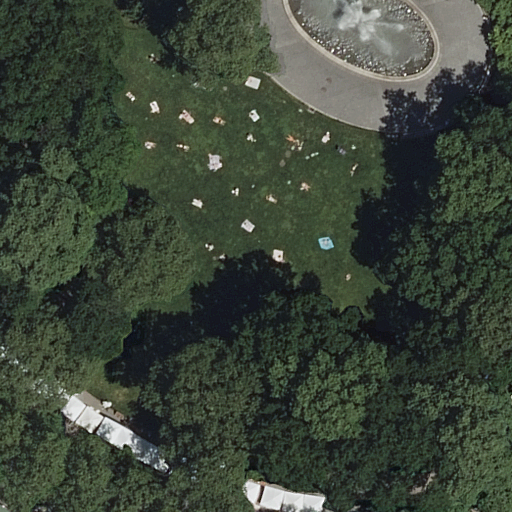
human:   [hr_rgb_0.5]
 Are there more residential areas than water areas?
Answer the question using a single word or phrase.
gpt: no

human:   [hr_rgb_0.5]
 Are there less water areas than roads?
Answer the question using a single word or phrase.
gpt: yes

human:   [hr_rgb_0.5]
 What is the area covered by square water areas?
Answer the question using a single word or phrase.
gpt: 0m2

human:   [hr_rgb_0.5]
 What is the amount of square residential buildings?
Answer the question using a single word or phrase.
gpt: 0

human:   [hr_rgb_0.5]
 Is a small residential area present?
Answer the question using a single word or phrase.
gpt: no

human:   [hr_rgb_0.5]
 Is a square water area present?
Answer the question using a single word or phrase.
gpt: no

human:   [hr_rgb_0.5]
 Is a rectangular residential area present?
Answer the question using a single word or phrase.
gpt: yes

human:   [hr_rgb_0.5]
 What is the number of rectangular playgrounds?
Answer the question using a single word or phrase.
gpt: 1

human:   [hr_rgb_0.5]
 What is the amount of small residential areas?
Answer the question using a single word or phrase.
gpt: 0

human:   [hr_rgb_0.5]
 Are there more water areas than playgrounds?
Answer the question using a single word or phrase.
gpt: no

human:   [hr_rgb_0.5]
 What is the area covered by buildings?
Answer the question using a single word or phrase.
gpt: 0m2

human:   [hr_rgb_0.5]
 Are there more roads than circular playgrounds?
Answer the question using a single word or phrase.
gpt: yes

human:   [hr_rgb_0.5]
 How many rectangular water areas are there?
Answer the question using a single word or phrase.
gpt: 0

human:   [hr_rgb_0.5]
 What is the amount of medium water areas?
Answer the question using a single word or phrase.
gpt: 1

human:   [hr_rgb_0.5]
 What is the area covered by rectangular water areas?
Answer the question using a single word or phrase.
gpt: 0m2

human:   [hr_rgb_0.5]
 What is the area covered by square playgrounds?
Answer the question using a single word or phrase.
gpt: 0m2

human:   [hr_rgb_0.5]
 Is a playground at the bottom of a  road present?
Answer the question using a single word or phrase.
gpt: yes

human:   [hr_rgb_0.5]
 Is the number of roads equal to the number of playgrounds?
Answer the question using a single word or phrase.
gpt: no

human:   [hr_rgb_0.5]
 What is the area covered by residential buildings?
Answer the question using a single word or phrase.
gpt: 0m2

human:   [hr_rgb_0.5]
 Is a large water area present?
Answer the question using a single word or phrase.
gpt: no

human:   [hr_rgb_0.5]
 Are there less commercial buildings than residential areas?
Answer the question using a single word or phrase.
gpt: yes

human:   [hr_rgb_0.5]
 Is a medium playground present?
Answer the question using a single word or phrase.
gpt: no

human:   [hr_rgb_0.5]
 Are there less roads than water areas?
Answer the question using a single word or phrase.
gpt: no

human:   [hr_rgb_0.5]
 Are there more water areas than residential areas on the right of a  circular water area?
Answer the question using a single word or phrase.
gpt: yes

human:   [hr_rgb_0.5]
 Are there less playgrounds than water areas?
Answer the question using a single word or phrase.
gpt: no

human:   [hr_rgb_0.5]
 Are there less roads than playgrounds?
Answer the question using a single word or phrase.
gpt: no

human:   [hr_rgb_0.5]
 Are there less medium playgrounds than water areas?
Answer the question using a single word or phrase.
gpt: yes

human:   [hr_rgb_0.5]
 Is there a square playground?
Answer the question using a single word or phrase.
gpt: no

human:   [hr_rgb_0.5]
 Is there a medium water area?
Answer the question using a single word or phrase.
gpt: yes

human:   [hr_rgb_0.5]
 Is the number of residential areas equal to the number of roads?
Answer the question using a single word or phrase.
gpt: no

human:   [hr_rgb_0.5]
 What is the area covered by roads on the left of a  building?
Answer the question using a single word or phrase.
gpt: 0m2

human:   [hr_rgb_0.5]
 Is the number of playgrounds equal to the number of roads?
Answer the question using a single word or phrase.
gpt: no

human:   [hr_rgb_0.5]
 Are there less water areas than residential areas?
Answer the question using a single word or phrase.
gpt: no

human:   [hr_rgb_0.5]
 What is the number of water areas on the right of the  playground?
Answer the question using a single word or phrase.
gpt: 1

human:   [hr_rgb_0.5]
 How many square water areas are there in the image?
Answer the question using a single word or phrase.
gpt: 0

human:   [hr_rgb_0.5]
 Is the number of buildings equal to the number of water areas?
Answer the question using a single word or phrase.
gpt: no